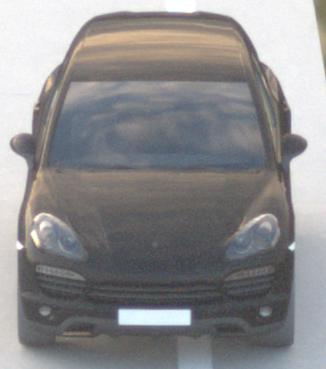
Make: Porsche
Model: Cayenne
Detailed model: Cayenne (958)
Model produced from: 2010/05
Model produced until: 2014/07
Doors: 5
Color: black
Road condition: dry road
Daytime: sunrise or sunset
Contrast: medium contrast